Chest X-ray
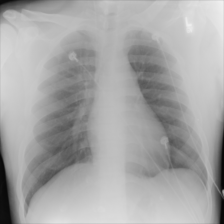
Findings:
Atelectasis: negative
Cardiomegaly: negative
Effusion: negative
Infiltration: negative
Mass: negative
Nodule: negative
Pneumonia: negative
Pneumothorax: negative
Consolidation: negative
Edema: negative
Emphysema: negative
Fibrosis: negative
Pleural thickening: negative
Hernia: negative